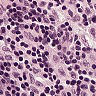
Metastatic tissue present: no